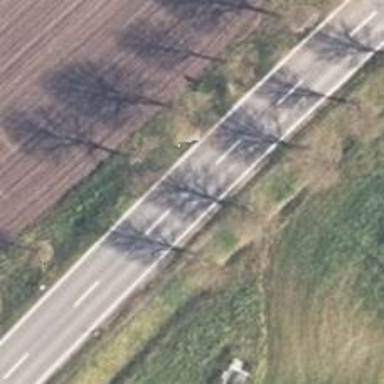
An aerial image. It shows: Primary road with asphalt surface.